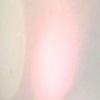
Label: sunburn